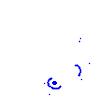
Particle: electron